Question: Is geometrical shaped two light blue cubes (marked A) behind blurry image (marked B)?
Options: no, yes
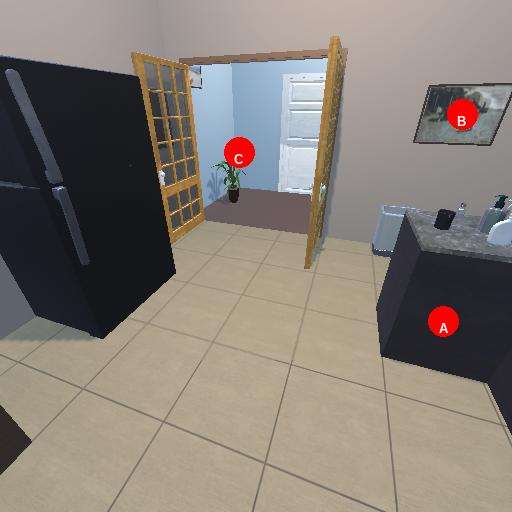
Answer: no